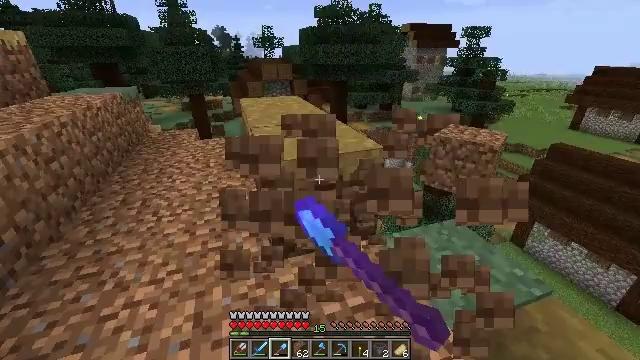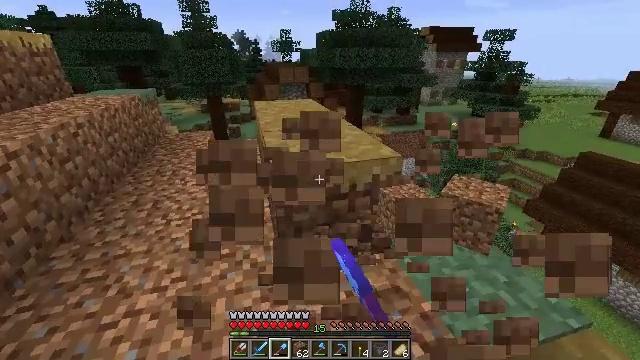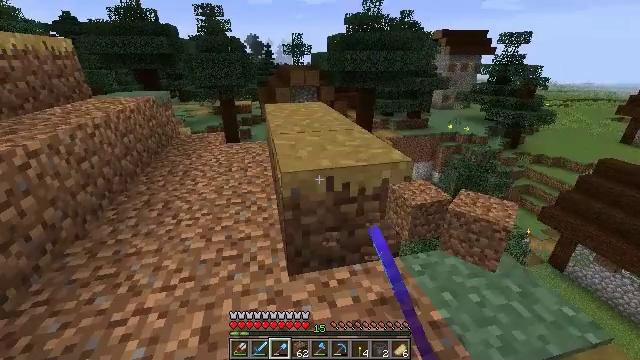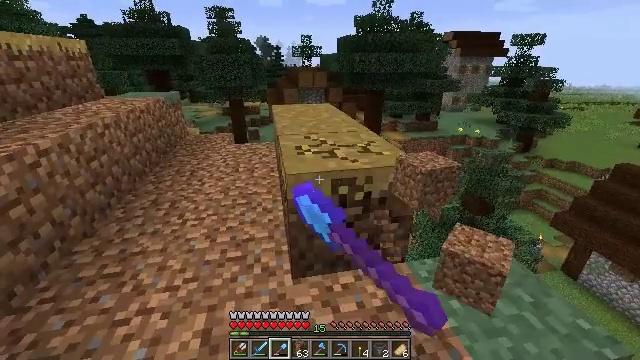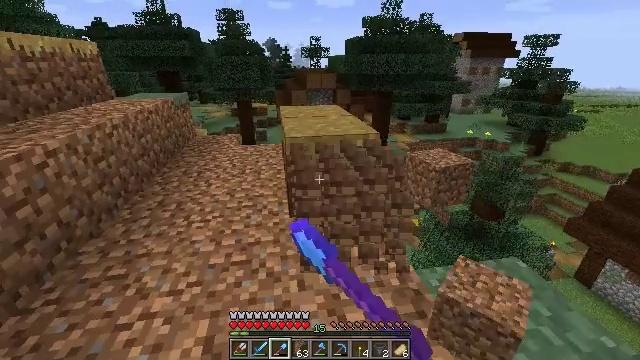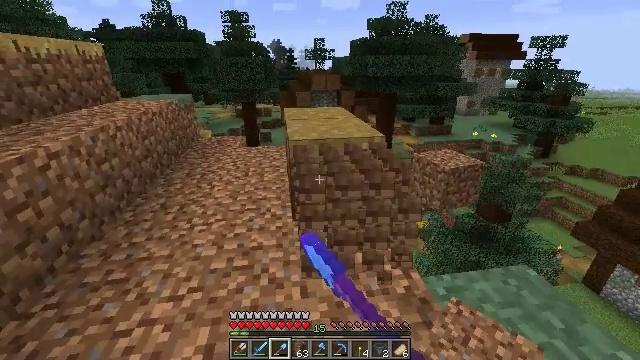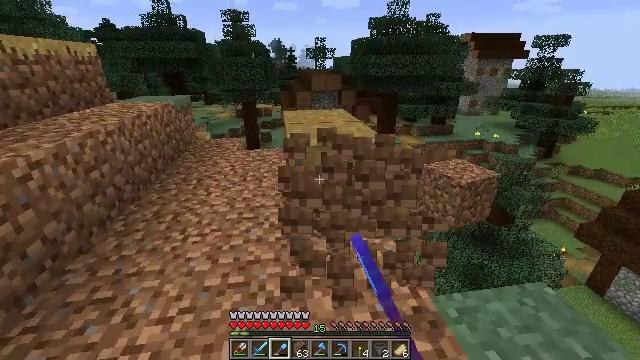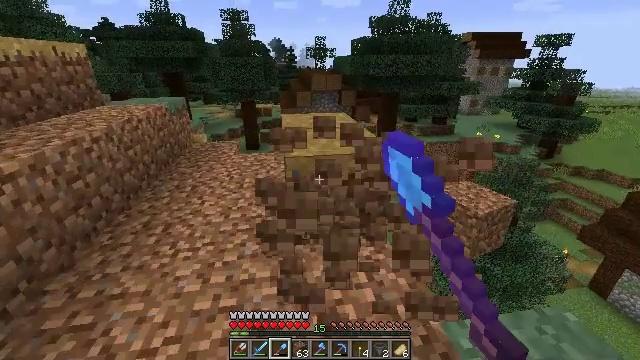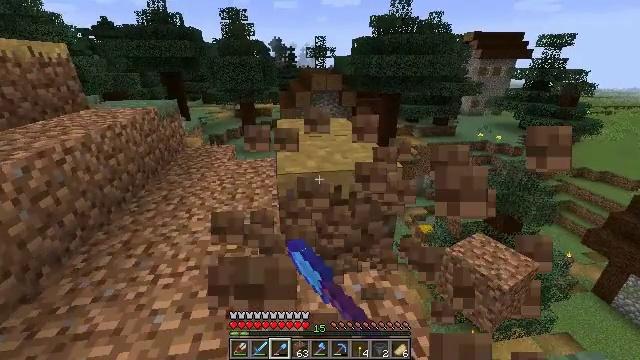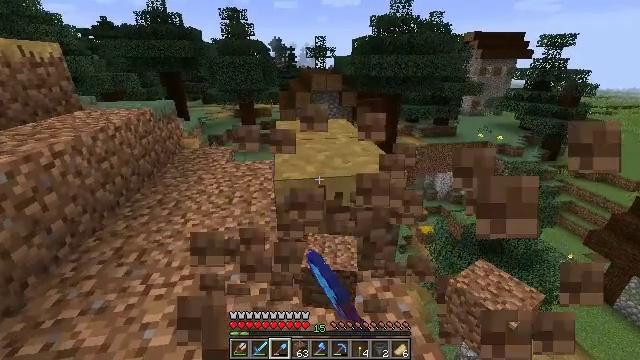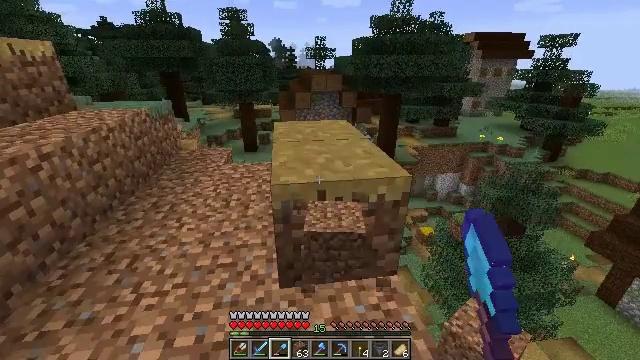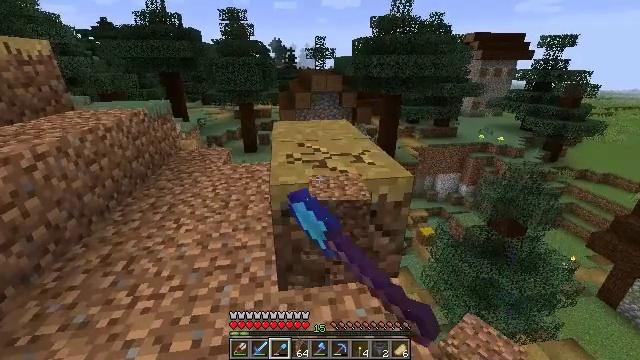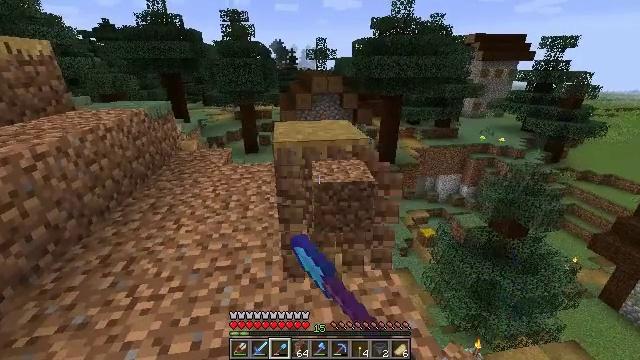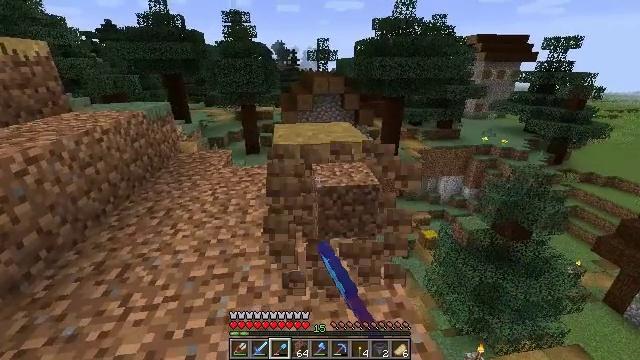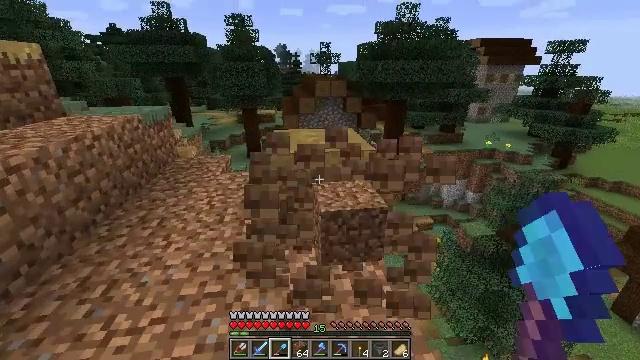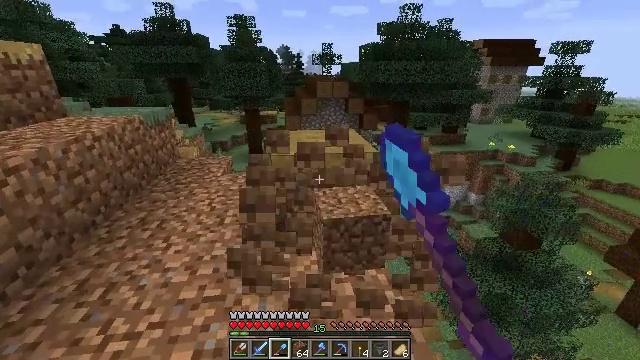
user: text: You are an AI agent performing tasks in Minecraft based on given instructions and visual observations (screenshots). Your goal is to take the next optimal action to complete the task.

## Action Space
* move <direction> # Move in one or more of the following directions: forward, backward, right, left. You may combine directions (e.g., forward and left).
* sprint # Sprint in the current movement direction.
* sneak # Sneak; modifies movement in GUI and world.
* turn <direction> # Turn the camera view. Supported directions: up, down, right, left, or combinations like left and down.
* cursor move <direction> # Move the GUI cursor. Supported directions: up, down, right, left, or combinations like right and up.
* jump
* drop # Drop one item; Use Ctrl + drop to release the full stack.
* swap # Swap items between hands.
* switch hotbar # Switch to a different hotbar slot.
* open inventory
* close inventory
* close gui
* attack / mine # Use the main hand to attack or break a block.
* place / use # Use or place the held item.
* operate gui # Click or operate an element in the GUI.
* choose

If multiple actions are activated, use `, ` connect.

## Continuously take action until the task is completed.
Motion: motion action
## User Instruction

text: Reclaim the grass path segment.
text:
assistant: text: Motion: turn left, attack / mine
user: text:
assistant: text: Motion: turn left, attack / mine
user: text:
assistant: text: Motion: turn left, attack / mine
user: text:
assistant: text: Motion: move forward, turn left, attack / mine
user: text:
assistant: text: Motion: move forward, attack / mine
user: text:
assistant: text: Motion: move forward, attack / mine
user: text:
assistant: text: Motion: move forward, attack / mine
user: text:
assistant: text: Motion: move forward, attack / mine
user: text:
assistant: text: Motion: attack / mine
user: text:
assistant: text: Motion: attack / mine
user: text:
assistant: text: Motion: attack / mine
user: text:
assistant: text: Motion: attack / mine
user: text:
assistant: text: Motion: move forward, attack / mine
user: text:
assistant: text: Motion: move forward, attack / mine
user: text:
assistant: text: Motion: move forward, attack / mine
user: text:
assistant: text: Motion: move forward, attack / mine
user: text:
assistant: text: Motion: attack / mine
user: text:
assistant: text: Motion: attack / mine
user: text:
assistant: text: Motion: attack / mine
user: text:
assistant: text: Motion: attack / mine
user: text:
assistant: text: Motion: attack / mine
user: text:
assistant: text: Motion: attack / mine
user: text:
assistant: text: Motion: attack / mine
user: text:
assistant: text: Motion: attack / mine
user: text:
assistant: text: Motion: attack / mine